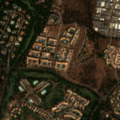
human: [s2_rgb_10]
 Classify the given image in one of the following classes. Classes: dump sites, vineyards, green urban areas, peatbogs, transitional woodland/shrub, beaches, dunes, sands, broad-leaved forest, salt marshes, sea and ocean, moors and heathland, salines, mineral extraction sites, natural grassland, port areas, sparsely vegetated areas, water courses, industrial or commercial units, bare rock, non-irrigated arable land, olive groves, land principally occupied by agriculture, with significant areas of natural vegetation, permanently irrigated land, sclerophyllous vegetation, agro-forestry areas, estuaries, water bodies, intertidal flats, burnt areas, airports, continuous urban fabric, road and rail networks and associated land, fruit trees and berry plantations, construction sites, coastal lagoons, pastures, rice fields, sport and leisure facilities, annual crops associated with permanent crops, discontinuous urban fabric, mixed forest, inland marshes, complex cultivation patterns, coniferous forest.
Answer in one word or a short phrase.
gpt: sport and leisure facilities, fruit trees and berry plantations, complex cultivation patterns, coniferous forest